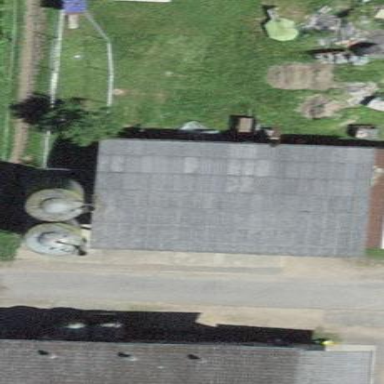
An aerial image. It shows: Farm auxiliary building.